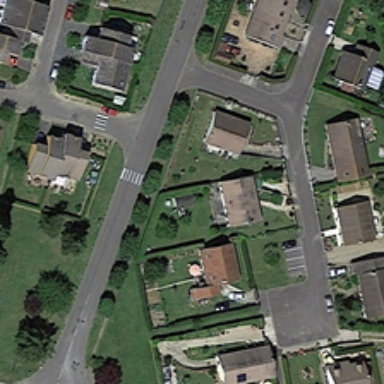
Many buildings and green trees are in a medium residential area .